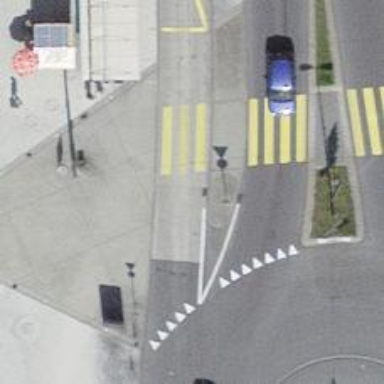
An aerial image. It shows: Kerb barrier.